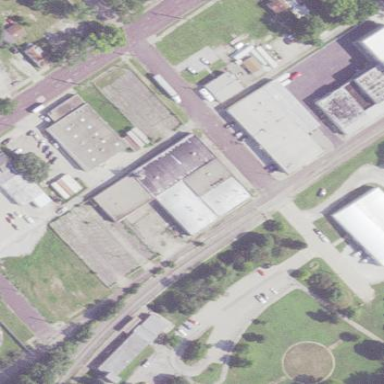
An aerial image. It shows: Commercial building.